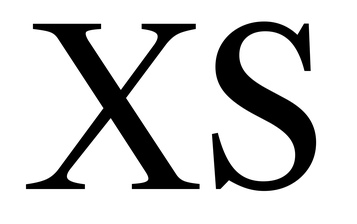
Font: LibreCaslonText_Regular